Interaction volume radius: 10 \u00c5
Interaction volume height: 25 \u00c5
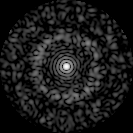
Disorder parameter: 0.8365